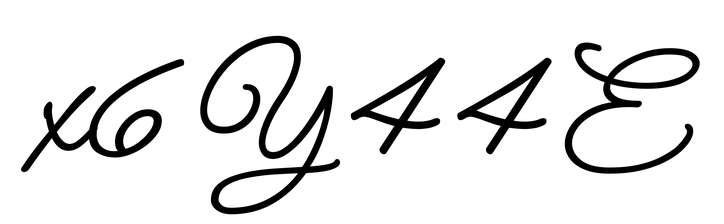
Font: MeowScript-Regular